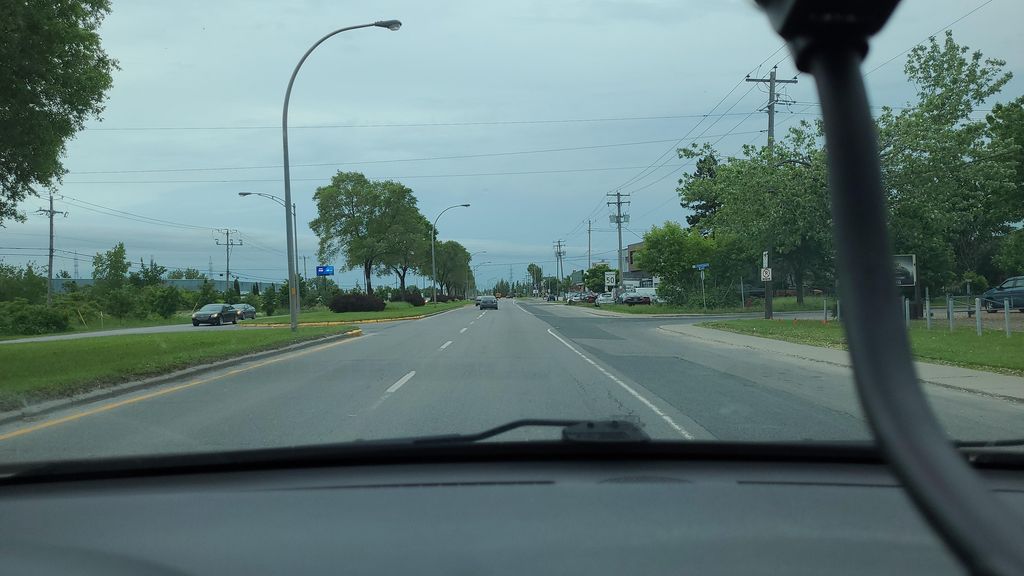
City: montreal